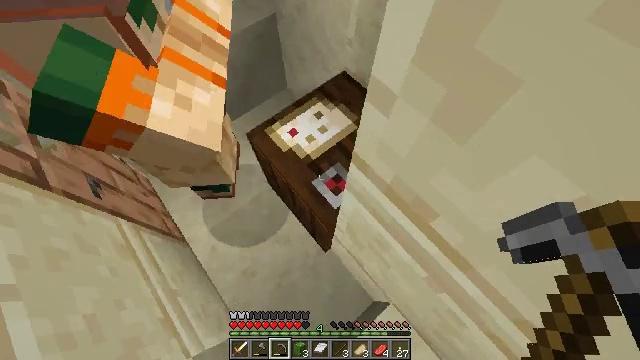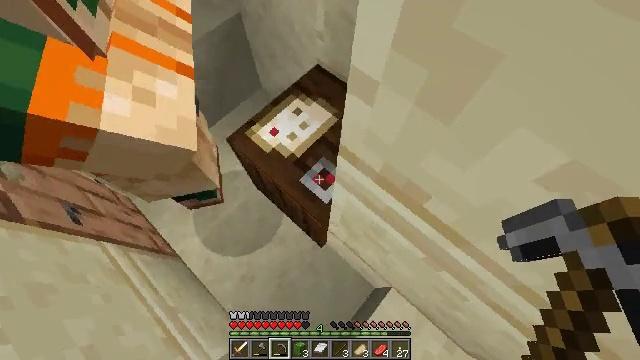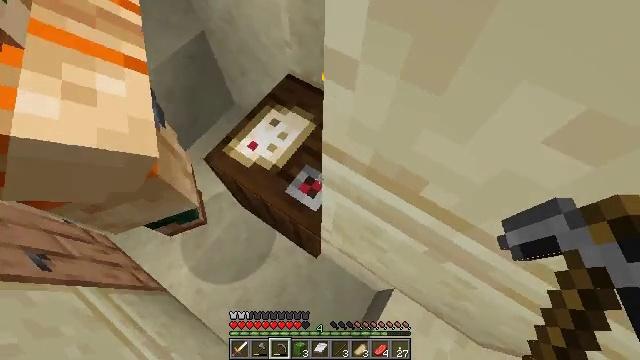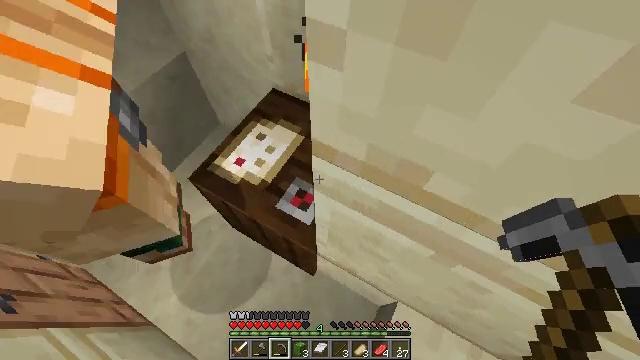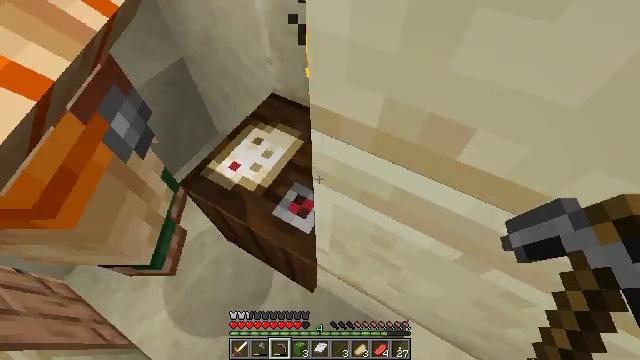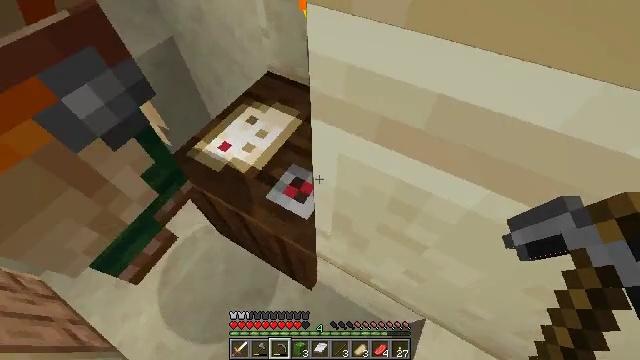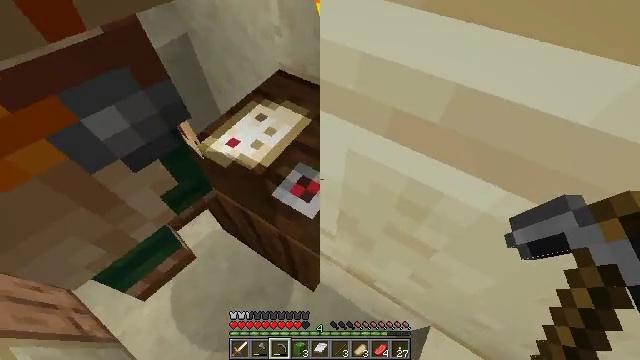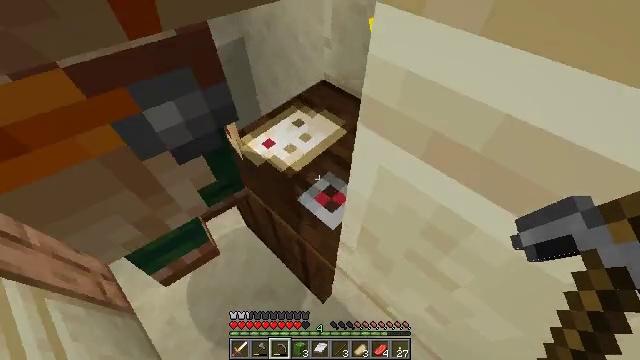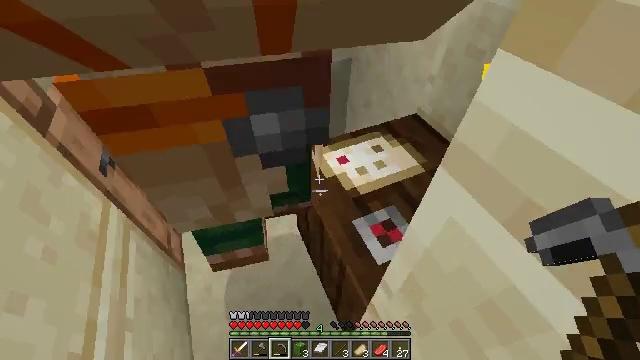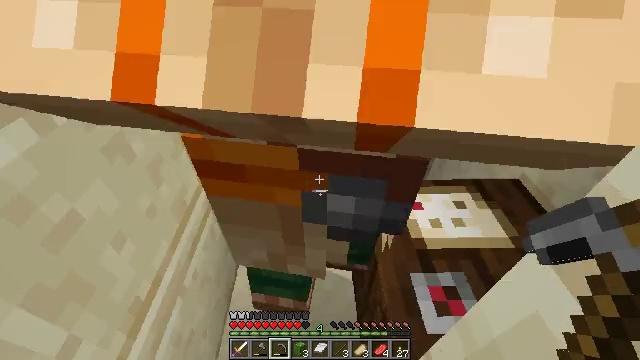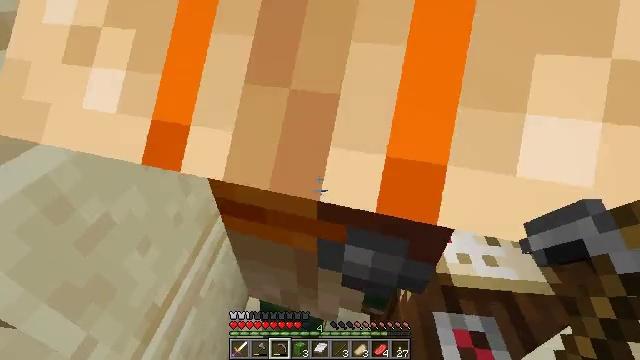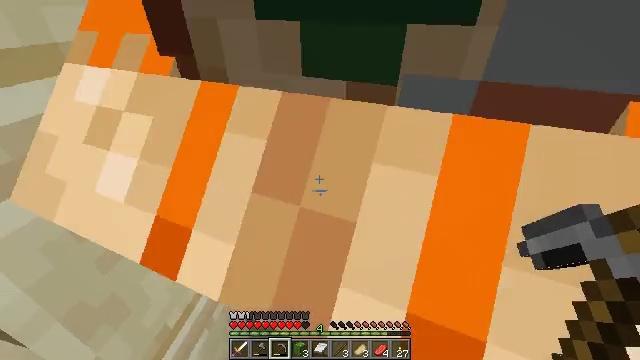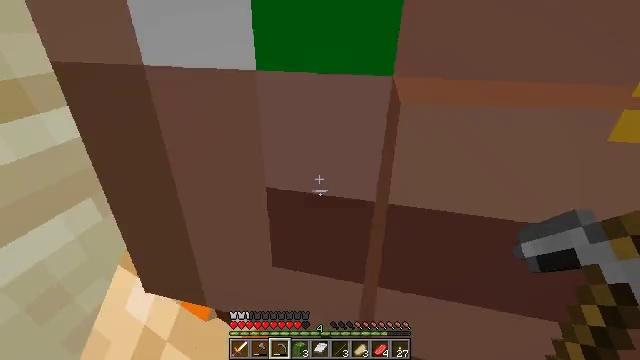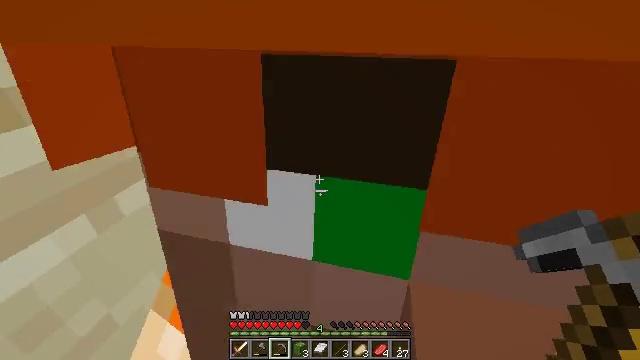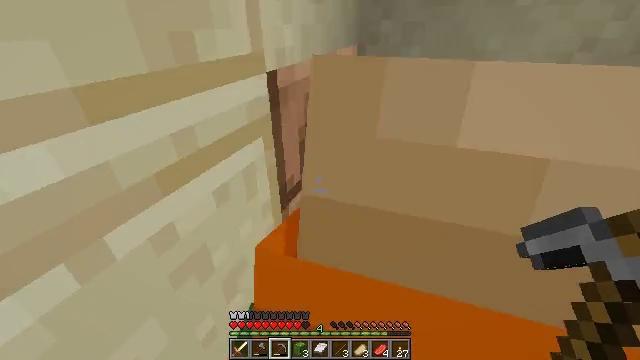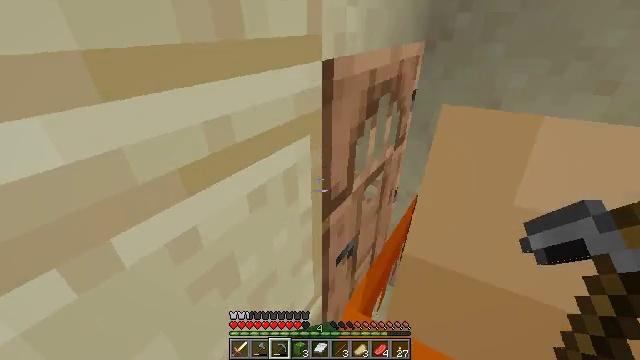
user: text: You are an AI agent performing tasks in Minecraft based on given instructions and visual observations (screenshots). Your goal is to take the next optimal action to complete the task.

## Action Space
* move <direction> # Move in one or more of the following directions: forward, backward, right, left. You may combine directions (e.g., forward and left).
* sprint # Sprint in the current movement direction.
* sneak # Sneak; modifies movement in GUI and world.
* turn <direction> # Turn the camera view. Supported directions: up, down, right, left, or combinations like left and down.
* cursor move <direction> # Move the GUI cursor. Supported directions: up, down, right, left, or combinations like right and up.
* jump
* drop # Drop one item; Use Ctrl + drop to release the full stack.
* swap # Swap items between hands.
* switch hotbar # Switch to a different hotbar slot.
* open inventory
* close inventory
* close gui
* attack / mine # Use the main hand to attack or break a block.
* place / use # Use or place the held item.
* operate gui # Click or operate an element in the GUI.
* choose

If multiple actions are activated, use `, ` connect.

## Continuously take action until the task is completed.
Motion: motion action
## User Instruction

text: Collect cut sandstone by mining it.
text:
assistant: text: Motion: turn right and down
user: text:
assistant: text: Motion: turn right and up
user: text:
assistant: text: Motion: turn right and up
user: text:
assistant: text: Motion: turn up
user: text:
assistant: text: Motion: no_op
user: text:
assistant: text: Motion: turn left
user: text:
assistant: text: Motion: turn left and up
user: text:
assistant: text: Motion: turn left and up
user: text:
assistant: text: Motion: turn left and up
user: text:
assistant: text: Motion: move forward, turn left and up
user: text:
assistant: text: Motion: move forward, turn left and up
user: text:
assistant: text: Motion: move forward, turn left and up
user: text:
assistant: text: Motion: move forward, turn left
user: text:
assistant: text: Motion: move forward, turn left
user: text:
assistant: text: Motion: move forward, turn left
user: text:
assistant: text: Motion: move forward, turn left
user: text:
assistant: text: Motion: move forward, turn left
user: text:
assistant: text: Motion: move forward, turn left and down, use / place
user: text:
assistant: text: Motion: move forward, turn left and down, use / place
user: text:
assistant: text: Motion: move forward, use / place
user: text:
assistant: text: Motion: use / place
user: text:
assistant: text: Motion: move right
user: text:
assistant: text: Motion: move right, open gui
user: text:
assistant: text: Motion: move right
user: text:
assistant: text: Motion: move right
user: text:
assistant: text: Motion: move right
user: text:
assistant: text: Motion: move right, cursor move left
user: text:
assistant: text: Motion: move right, cursor move left, choose
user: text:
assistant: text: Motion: move forward and move right, cursor move left, choose
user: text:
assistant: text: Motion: move forward, choose